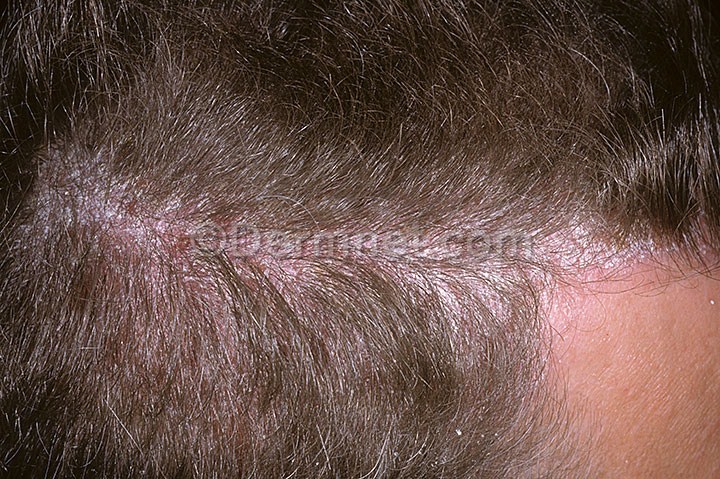
Disease: Psoriasis pictures Lichen Planus and related diseases